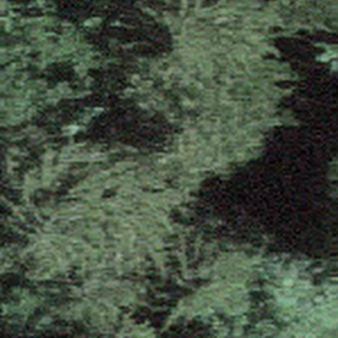
Label: other